Question: I use a 'ul' tag for form fields and in each of its 'li' tags I place a label and input, using the standard Html.Label and Html.Editor helpers, except for dropdowns, where I use the DevExpress 'ComboBox' extension. This renders a table instead of a select tag, which is fine, but when I set the CSS attribute on this table to 'inline-block' to place it next to it's label, the label gets pushed down, where it would normally middle align with the input, it now 'bottom-aligns' with the input. How can I align the 'Course Type' label the same as the 'Name' label in the image?
The rendered HTML is very like the following, just shortened for brevity:
'''
<li>
<label for="" style="width: 80px;">*Course Type</label>
<table class="dxeButtonEdit_Office2010Black">
</tbody>
</table>
</li>
'''
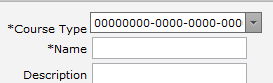
Answer: Use the "" style instead:
<URL>
<URL>